Question: I would like to add some annotations on a figure with multiple subplots...On the figure below i would like to write something below the 2 right figures and at the left top. How can i do that?
I try with : ax3.text(0.1, 0.5, '$\sigma =$' resV.mean(), size=12, ha='center', va='center')
But that doesnt work, i would like to specify mean and standard deviation of the right plots

You can see a part of my code :
'''
plt.close()
fig, axes = plt.subplots(nrows=2, ncols=3)
###Figures composante X
plt.tight_layout(pad=0.05, w_pad=0.001, h_pad=2.0)
ax1 = plt.subplot(231) # creates first axis
ax1.set_xticks([0,2000,500,1000,1500])
ax1.set_yticks([0,2000,500,1000,1500])
ax1.tick_params(labelsize=8)
i1 = ax1.imshow(U,cmap='hot',extent=(X.min(),2000,Y.min(),2000), vmin=U.min(), vmax=U.max())
cb1=plt.colorbar(i1,ax=ax1,ticks=[U.min(),(U.min()+U.max())/2., U.max()],fraction=0.046, pad=0.04,format='%.2f')
cb1.ax.tick_params(labelsize=8)
ax1.set_title("$ \mathrm{Ux_{mes} \/ (pix)}$", y=1.05, fontsize=12)
ax2 = plt.subplot(232) # creates second axis
ax2.set_xticks([0,2000,500,1000,1500])
ax2.set_yticks([0,2000,500,1000,1500])
i2=ax2.imshow(UU,cmap='hot',extent=(X.min(),2000,Y.min(),2000), vmin=UU.min(), vmax=UU.max())
ax2.set_title("$\mathrm{Ux_{cal} \/ (pix)}$", y=1.05, fontsize=12)
ax2.set_xticklabels([])
ax2.set_yticklabels([])
cb2=plt.colorbar(i2,ax=ax2,fraction=0.046, pad=0.04,ticks=[UU.min(),(UU.min()+UU.max())/2.,UU.max()],format='%.2f')
cb2.ax.tick_params(labelsize=8)
ax3 = plt.subplot(233) # creates first axis
ax3.set_xticks([0,2000,500,1000,1500])
ax3.set_yticks([0,2000,500,1000,1500])
i3 = ax3.imshow(resU,cmap='hot',extent=(X.min(),2000,Y.min(),2000),vmin=0.,vmax=0.1)
ax3.imshow(scipy.ndimage.filters.gaussian_filter(masquey2, 3),cmap='hot',alpha=0.2,extent=(X.min(),2000,Y.min(),2000))
ax3.set_title("$\mathrm{\mid \/ Ux_{mes} - Ux_{cal}\mid \/ (pix)}$ ", y=1.05, fontsize=12)
cb3=plt.colorbar(i3,ax=ax3,fraction=0.046, pad=0.04,ticks=[0.,0.1],format='%.2f')
ax3.set_xticklabels([])
ax3.set_yticklabels([])
cb3.ax.tick_params(labelsize=8)
plt.gcf().tight_layout()
'''
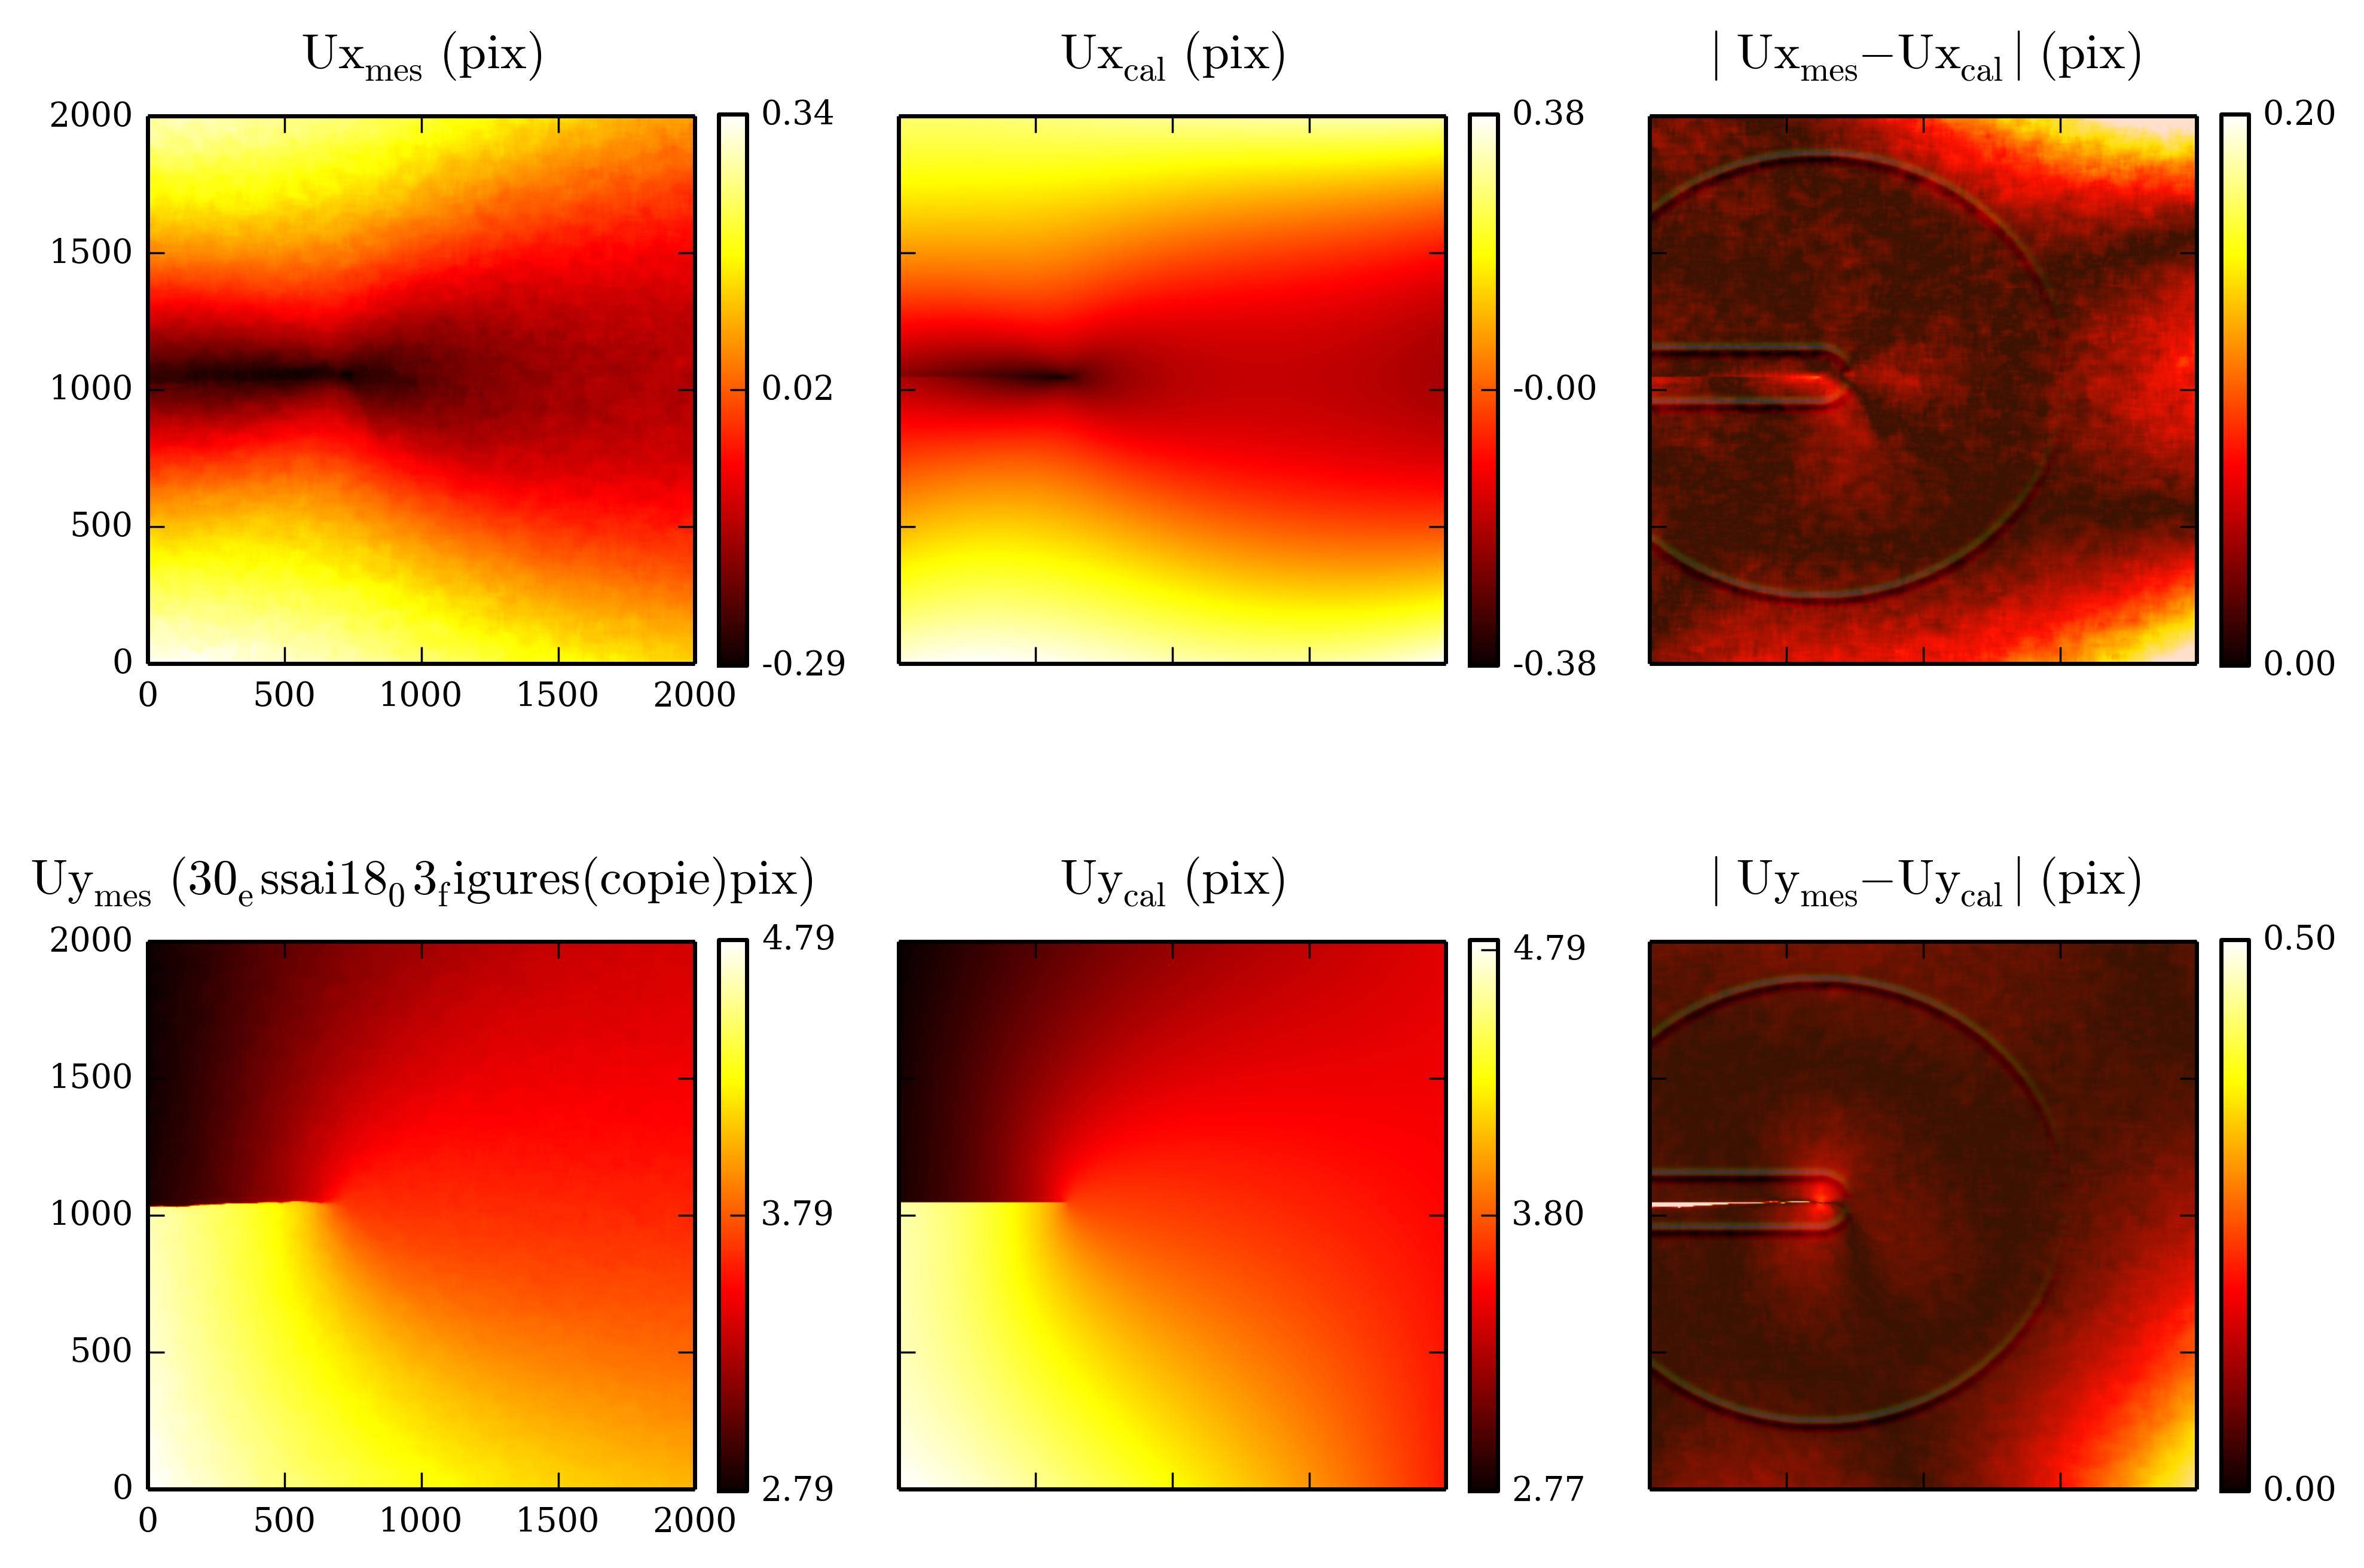
Answer: But i dont know how to modify the number of significant digits.
Pre-process the value to be displayed 'round( 1.234567890123456e-2, 5 )'